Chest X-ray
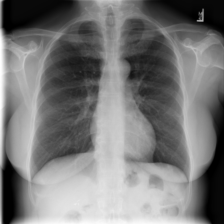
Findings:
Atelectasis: negative
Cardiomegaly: negative
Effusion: negative
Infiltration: negative
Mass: negative
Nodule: negative
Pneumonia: negative
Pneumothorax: negative
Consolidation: negative
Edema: negative
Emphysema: negative
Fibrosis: negative
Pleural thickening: negative
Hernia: negative